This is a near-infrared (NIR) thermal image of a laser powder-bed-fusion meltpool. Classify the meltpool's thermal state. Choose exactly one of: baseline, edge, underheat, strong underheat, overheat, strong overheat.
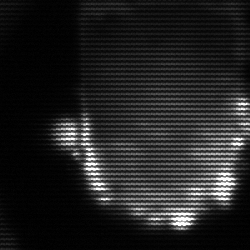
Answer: baseline